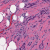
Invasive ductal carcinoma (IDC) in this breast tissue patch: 1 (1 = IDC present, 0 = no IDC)